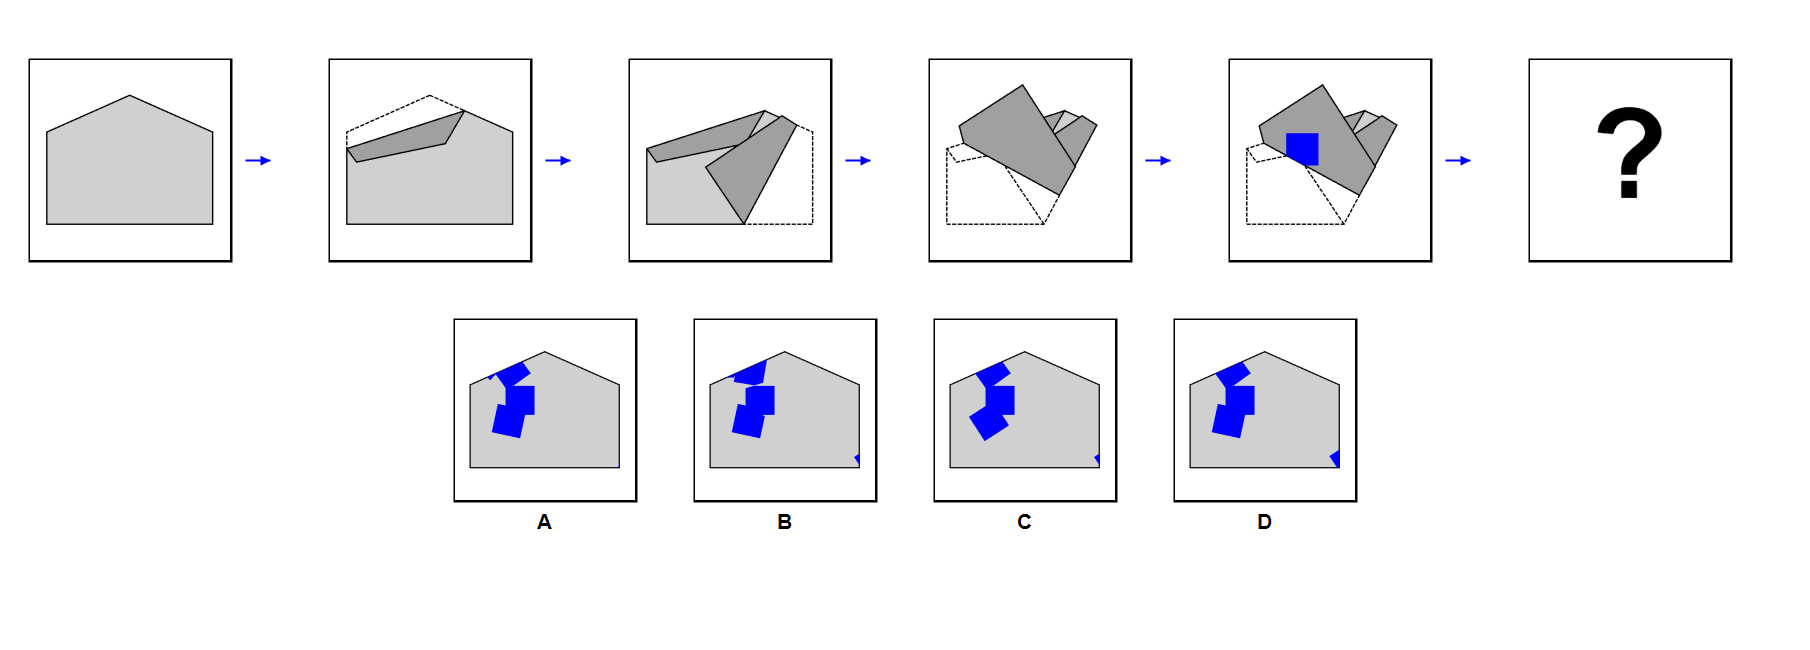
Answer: C